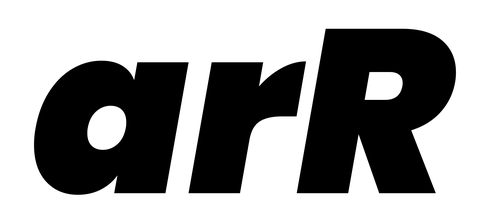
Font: Poppins-BlackItalic